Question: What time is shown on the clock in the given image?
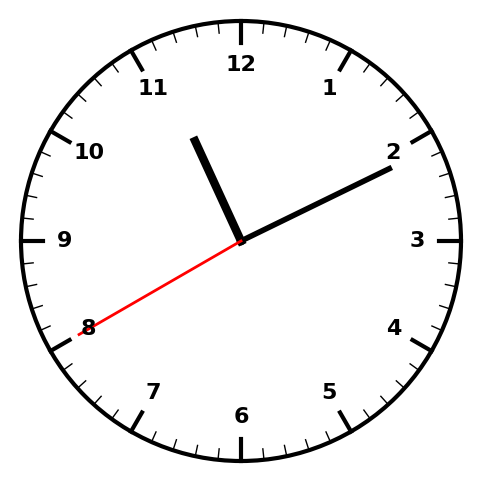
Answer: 11:10:40